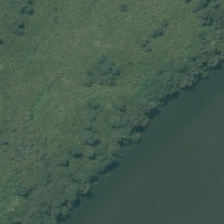
Land cover: deciduous_hardwood